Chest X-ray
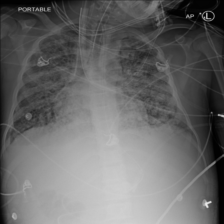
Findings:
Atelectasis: negative
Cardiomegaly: negative
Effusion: negative
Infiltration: positive
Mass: negative
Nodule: negative
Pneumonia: negative
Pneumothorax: negative
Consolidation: negative
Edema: negative
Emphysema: negative
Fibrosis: negative
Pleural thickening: negative
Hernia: negative